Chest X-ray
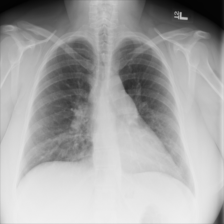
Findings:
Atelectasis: negative
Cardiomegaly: negative
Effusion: negative
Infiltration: negative
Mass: negative
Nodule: negative
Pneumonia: negative
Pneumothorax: negative
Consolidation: negative
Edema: negative
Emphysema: negative
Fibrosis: negative
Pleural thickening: negative
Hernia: negative